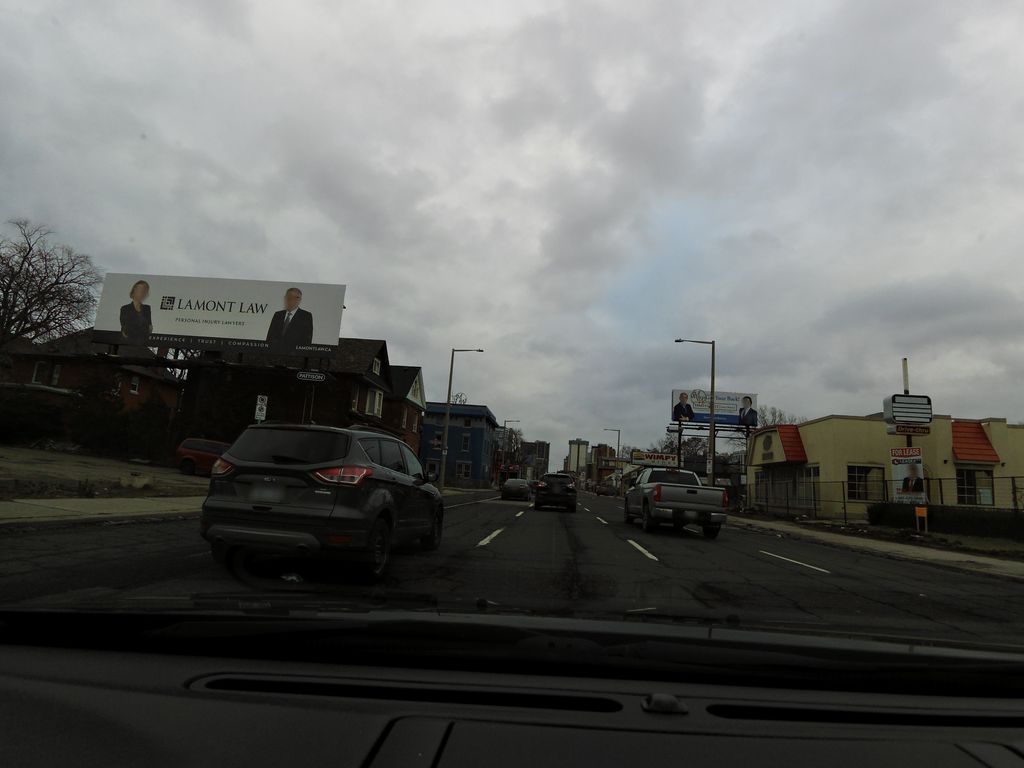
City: hamilton